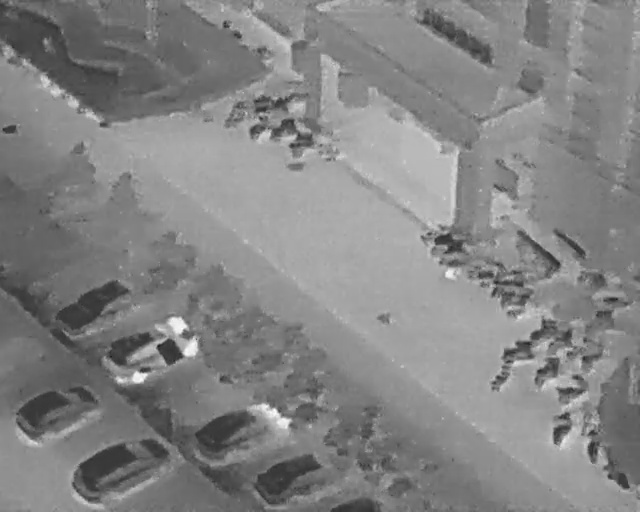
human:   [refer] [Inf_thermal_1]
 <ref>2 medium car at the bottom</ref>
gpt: <box>[[42, 85, 48, 100, 151], [54, 92, 56, 103, 2]]</box>

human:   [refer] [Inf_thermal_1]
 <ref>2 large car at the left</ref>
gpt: <box>[[12, 50, 18, 69, 146], [19, 58, 27, 77, 153]]</box>

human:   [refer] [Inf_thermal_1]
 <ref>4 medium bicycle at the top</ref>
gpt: <box>[[43, 23, 45, 28, 168], [45, 26, 48, 30, 168], [39, 23, 41, 27, 147], [42, 18, 45, 22, 2]]</box>

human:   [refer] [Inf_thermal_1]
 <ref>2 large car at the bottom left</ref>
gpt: <box>[[5, 71, 12, 88, 150], [15, 80, 23, 100, 150]]</box>

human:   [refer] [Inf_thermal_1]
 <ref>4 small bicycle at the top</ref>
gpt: <box>[[35, 22, 38, 23, 69], [36, 19, 38, 21, 94], [40, 19, 41, 23, 2], [34, 4, 38, 6, 134]]</box>

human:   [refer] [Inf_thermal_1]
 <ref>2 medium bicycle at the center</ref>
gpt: <box>[[50, 27, 52, 32, 168], [67, 44, 69, 50, 148]]</box>

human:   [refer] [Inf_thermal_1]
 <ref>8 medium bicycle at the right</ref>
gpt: <box>[[69, 46, 71, 52, 139], [74, 50, 76, 55, 152], [77, 51, 80, 59, 167], [79, 55, 81, 61, 171], [79, 58, 81, 63, 171], [82, 61, 86, 66, 157], [86, 64, 88, 69, 135], [88, 66, 90, 71, 135]]</box>

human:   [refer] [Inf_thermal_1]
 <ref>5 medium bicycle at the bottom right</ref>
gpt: <box>[[83, 69, 87, 76, 139], [87, 72, 90, 79, 161], [91, 67, 93, 72, 135], [91, 82, 94, 90, 87], [93, 90, 99, 94, 137]]</box>